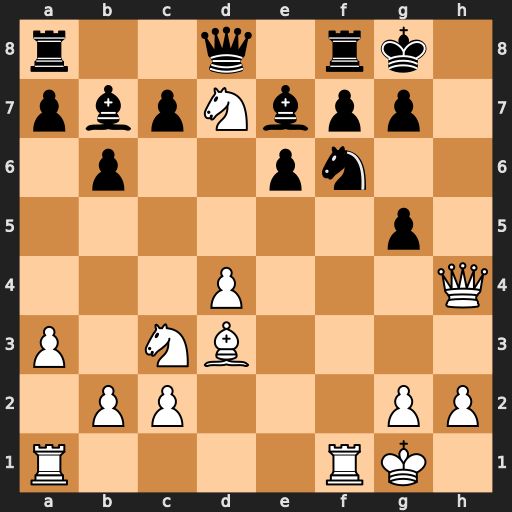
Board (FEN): r2q1rk1/pbpNbpp1/1p2pn2/6p1/3P3Q/P1NB4/1PP3PP/R4RK1
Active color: w
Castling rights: -
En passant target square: -
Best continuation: Nxf6+ Bxf6 Qh7#